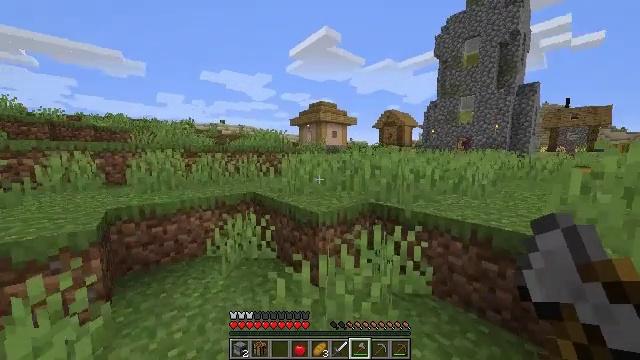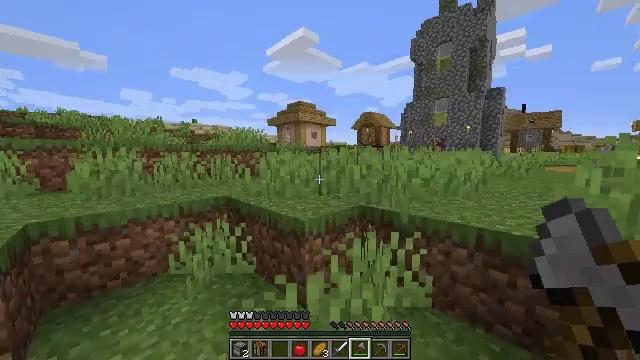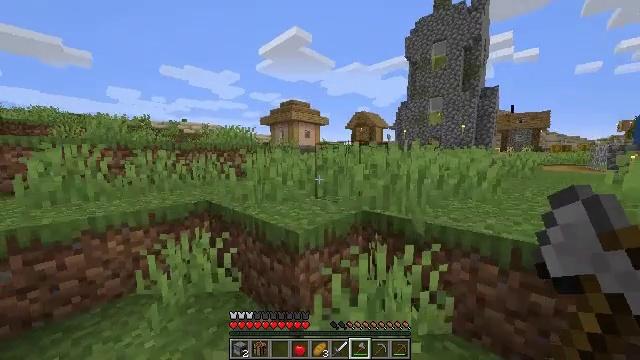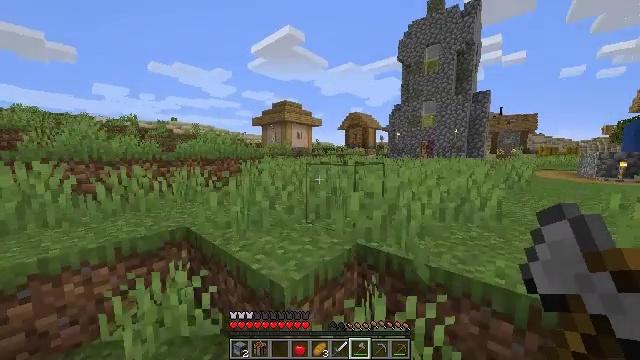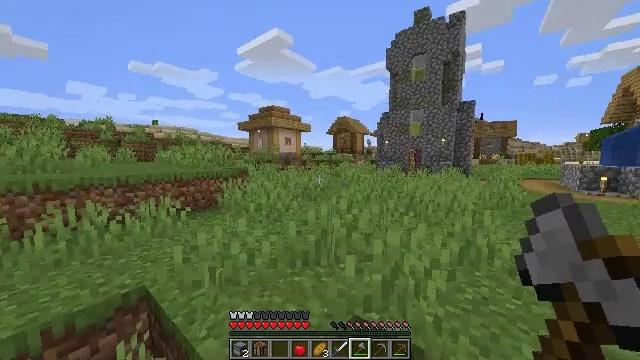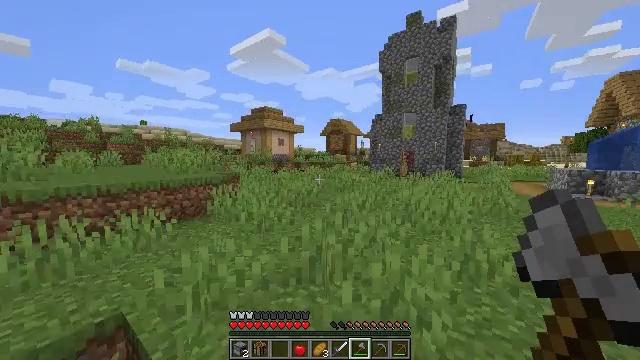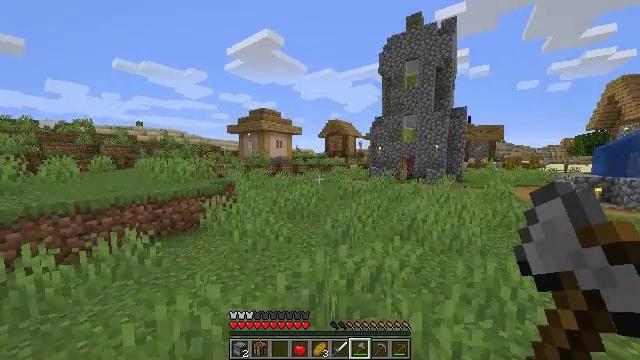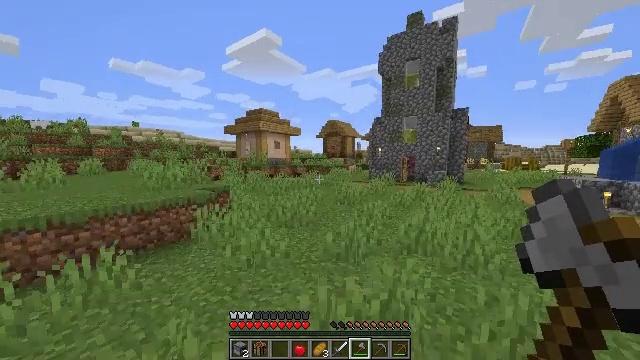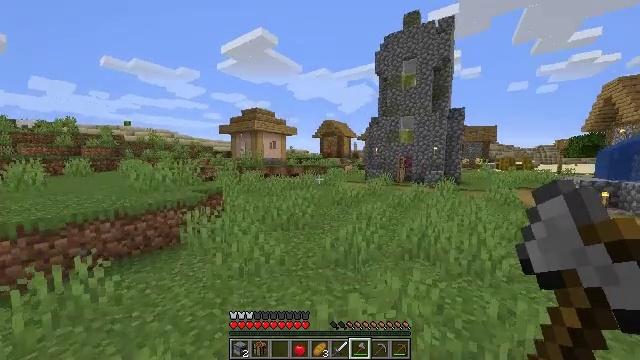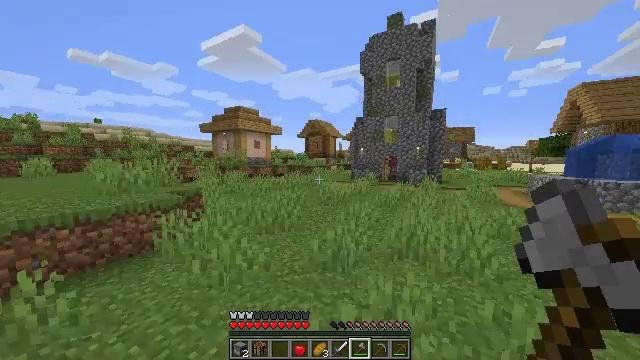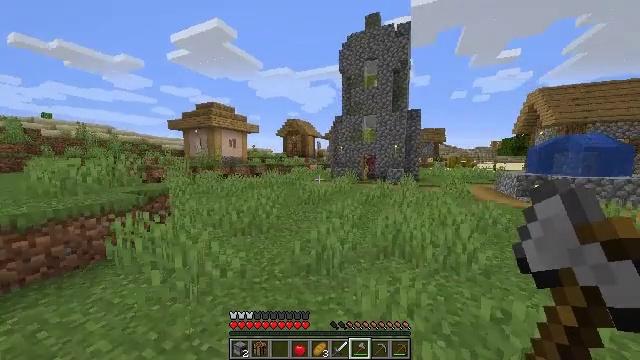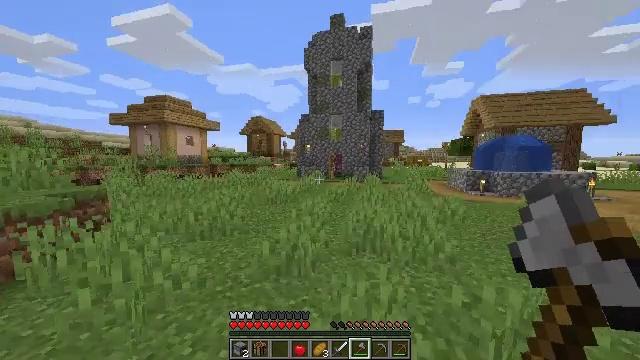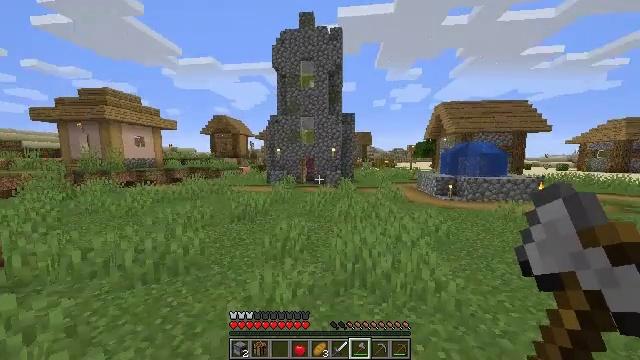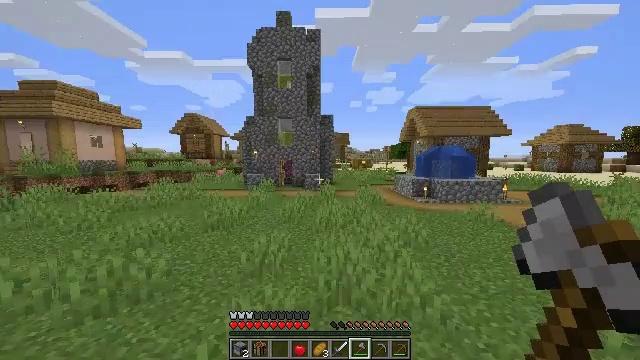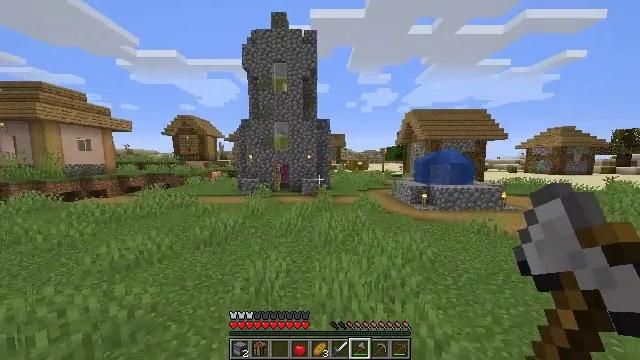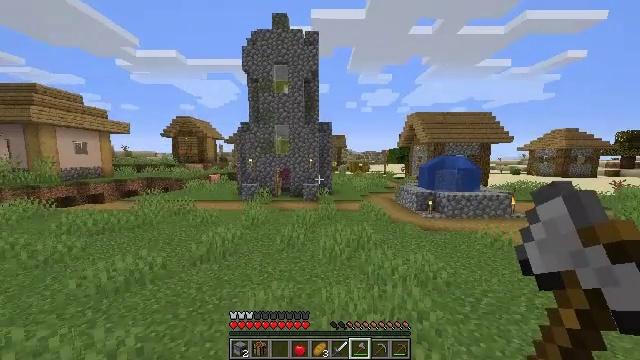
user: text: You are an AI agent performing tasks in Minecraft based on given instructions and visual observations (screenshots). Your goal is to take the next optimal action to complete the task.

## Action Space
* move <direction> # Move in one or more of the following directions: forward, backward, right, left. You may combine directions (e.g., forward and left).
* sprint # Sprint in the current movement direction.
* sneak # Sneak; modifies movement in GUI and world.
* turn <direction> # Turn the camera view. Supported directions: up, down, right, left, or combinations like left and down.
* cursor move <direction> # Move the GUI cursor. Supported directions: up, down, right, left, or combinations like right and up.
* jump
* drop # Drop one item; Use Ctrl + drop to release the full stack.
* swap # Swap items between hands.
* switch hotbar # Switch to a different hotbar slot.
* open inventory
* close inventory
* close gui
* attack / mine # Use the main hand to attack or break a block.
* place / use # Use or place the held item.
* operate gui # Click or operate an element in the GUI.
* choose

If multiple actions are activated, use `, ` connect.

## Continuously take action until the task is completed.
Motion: motion action
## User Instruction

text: Mine the wall torch to remove it.
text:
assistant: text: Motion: move forward, sprint, turn right
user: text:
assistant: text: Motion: move forward, sprint, turn right
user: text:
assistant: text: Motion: move forward, sprint, turn right, jump
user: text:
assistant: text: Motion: move forward, sprint, turn right, jump
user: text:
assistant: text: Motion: move forward, sprint, turn right, jump
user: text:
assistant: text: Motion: move forward, sprint, jump
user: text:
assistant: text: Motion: move forward, sprint
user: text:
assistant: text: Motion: move forward, sprint, turn right
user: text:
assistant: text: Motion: move forward, sprint, turn right
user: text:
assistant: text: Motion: move forward, sprint, turn right
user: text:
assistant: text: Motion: move forward, sprint, turn right
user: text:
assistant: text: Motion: move forward, sprint, turn right, jump
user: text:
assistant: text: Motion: move forward, sprint, turn right, jump
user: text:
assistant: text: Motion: move forward, sprint, turn right, jump
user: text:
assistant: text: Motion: move forward, sprint, jump
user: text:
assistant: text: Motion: move forward, sprint, jump
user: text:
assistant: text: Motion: move forward, sprint, jump
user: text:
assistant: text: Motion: move forward, sprint, jump
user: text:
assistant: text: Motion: move forward, sprint, turn left, jump
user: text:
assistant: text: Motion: move forward, sprint, jump
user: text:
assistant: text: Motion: move forward, sprint, turn down, jump
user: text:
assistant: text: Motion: move forward, sprint, jump
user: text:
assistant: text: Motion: move forward, sprint, turn down, jump
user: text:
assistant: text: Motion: move forward, sprint, jump
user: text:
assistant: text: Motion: move forward, sprint, turn left, jump
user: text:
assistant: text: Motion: move forward, sprint, turn left, jump
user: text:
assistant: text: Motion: move forward, sprint, jump
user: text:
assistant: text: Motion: move forward, sprint, jump
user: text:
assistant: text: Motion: move forward, sprint, jump
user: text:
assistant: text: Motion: move forward, sprint, jump